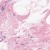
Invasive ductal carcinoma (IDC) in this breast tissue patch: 0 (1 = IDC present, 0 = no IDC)